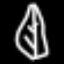
Label: leaf